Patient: sex M, age 55
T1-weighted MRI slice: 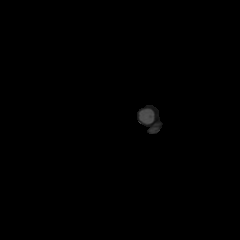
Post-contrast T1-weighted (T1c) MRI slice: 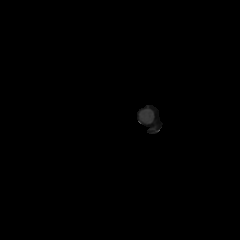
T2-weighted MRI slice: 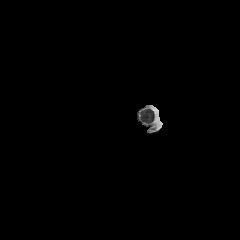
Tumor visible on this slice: no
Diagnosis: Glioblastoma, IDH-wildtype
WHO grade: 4